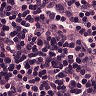
Metastatic tissue present: no